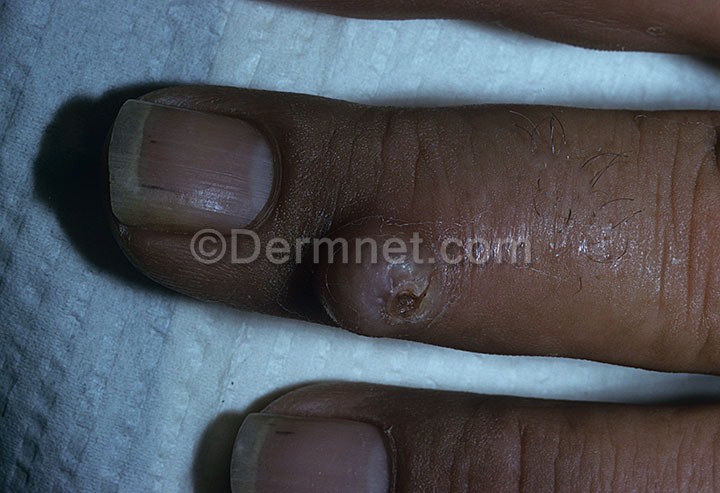
Disease: Seborrheic Keratoses and other Benign Tumors